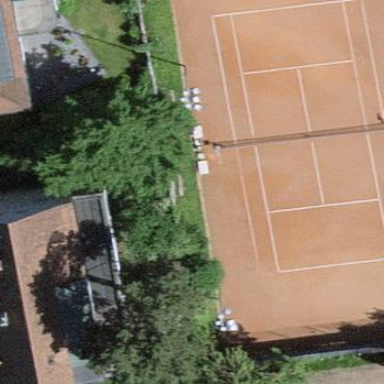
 located on pitch designated for leisure land."